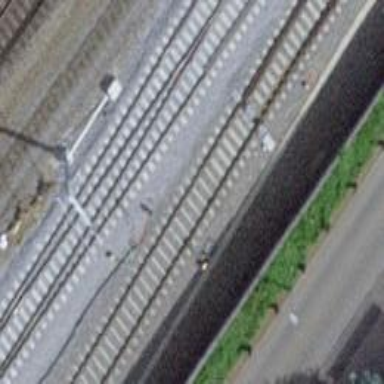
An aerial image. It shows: Railway yard with electrified contact lines.